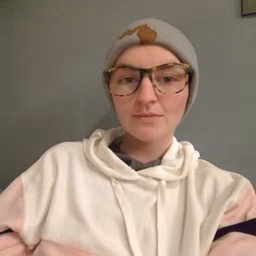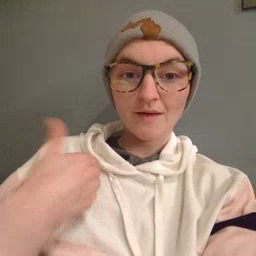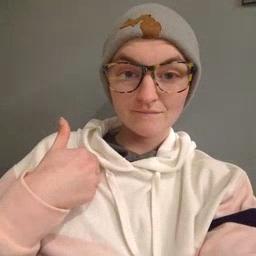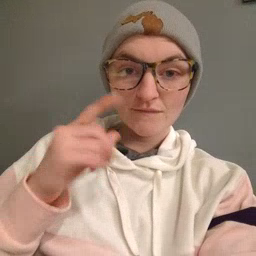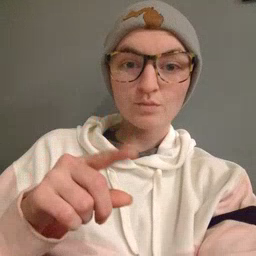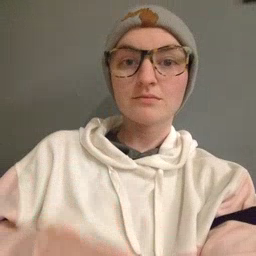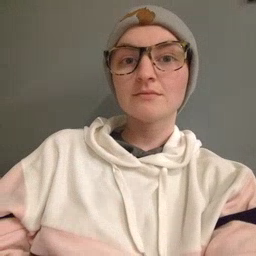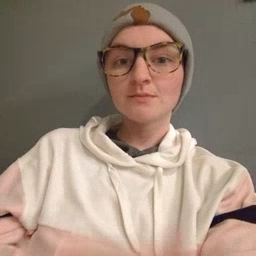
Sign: haveto